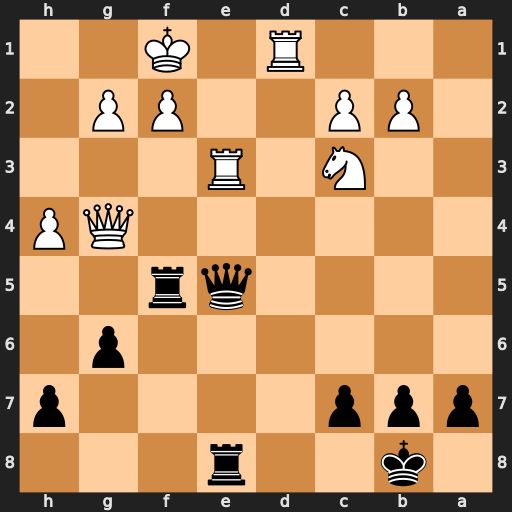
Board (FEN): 1k2r3/ppp4p/6p1/4qr2/6QP/2N1R3/1PP2PP1/3R1K2
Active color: b
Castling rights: -
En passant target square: -
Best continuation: Rxf2+ Kxf2 Qxe3+ Kf1 Rf8+